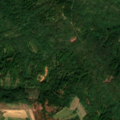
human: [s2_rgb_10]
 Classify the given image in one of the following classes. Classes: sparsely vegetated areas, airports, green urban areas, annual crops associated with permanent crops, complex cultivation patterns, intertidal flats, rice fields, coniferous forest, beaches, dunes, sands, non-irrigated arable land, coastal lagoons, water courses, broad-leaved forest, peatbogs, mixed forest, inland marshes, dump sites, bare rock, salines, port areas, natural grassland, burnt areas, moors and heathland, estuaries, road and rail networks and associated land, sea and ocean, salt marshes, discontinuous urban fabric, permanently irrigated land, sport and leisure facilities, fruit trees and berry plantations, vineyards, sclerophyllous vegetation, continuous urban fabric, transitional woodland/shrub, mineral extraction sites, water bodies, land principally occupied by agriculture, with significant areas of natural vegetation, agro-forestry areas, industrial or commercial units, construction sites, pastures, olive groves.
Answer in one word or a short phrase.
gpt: non-irrigated arable land, land principally occupied by agriculture, with significant areas of natural vegetation, broad-leaved forest